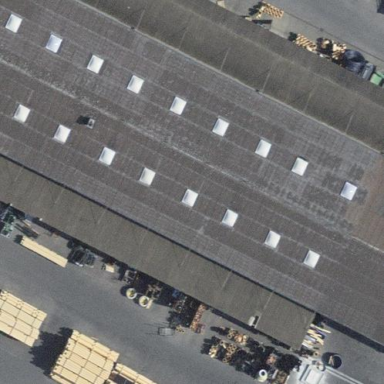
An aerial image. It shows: Industrial building.